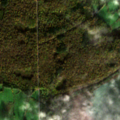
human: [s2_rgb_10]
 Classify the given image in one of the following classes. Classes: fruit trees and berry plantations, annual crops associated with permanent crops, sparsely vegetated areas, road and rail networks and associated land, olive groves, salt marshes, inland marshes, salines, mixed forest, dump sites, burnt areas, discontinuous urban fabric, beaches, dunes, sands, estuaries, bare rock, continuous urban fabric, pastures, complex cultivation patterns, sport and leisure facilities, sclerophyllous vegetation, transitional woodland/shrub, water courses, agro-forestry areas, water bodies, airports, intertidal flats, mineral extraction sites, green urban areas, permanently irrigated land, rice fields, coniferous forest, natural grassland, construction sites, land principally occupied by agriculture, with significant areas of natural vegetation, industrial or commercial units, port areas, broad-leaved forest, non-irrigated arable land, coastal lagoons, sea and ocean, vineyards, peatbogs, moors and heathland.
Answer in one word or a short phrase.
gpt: discontinuous urban fabric, pastures, complex cultivation patterns, broad-leaved forest, inland marshes, water bodies